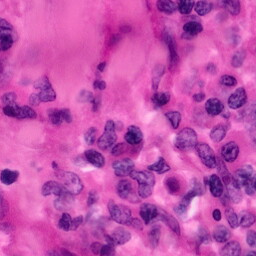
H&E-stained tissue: Pancreatic